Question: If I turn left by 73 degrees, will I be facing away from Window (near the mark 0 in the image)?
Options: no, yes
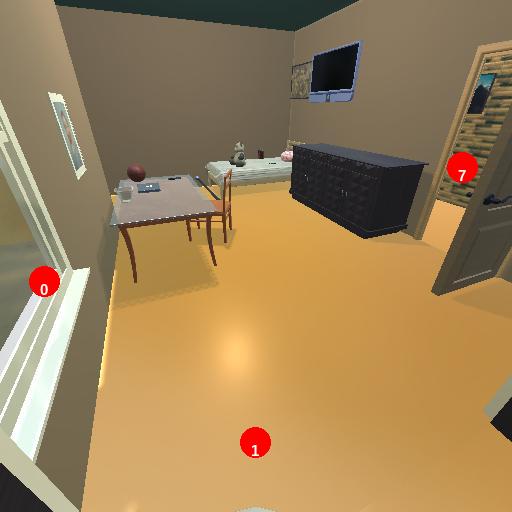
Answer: no